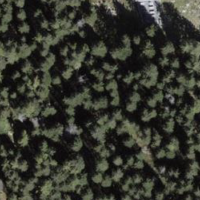
EUNIS habitat code: 43
Species observed at this site:
Lophophanes cristatus
Erithacus rubecula
Phoenicurus ochruros
Nucifraga caryocatactes
Falco tinnunculus
Periparus ater